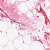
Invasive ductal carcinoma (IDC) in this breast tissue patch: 0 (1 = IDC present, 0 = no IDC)